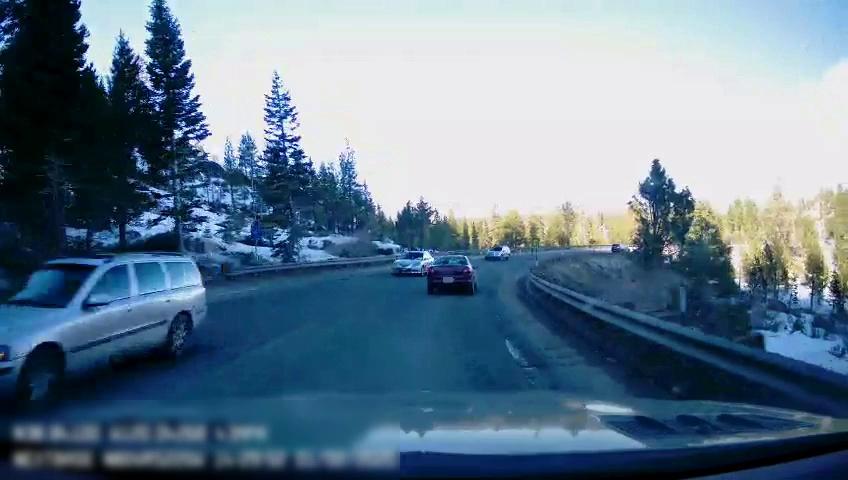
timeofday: Day
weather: Sunny
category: Drivable Space
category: Vehicles | SUV
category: Vehicles | SUV
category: Vehicles | SUV
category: Vehicles | Car